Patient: sex M, age 42
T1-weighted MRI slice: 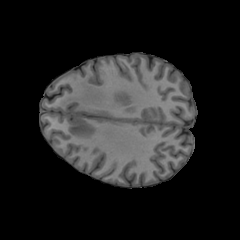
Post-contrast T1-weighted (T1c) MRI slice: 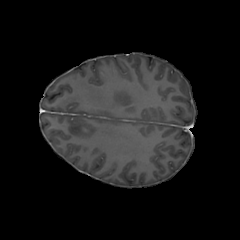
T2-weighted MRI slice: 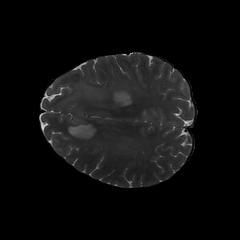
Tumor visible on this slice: yes
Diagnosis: Glioblastoma, IDH-wildtype
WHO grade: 4